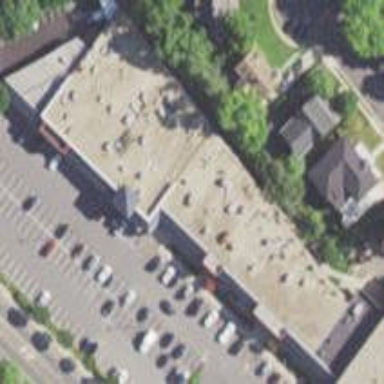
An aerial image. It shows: Retail building.